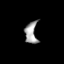
Tissue: prostate
Cell type: T cells
Senescence score: 0.7019
Nuclear area (px): 263
Mean DAPI intensity: 157.278